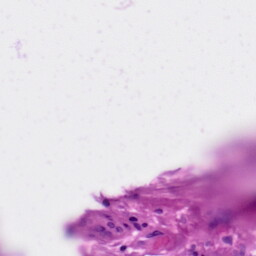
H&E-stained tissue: Skin